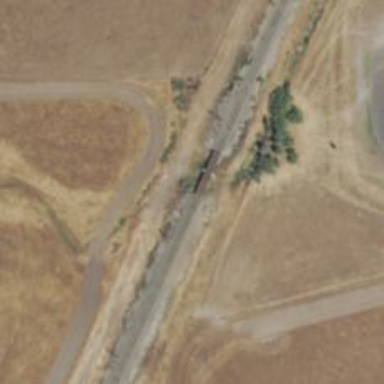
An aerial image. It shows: Preserved railway with electrified contact lines.